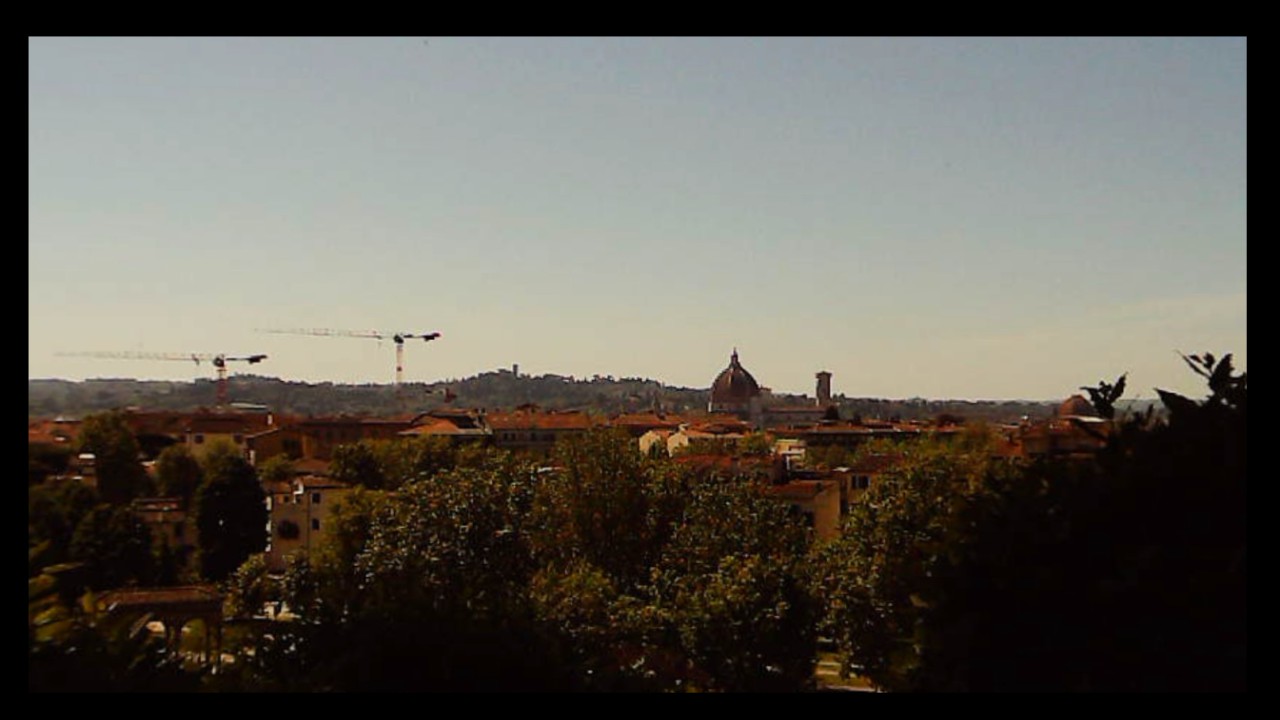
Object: Betafpv air75